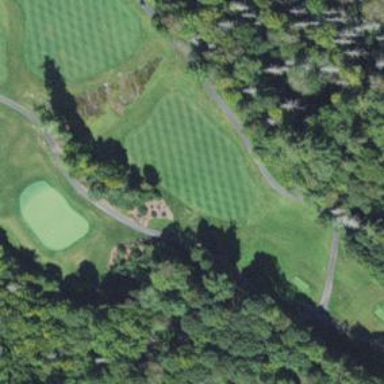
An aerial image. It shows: Grassy area designated as driving range for golf.